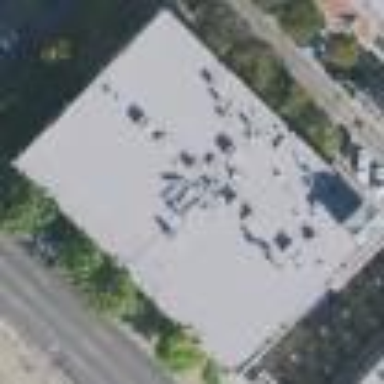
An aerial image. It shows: Commercial building.